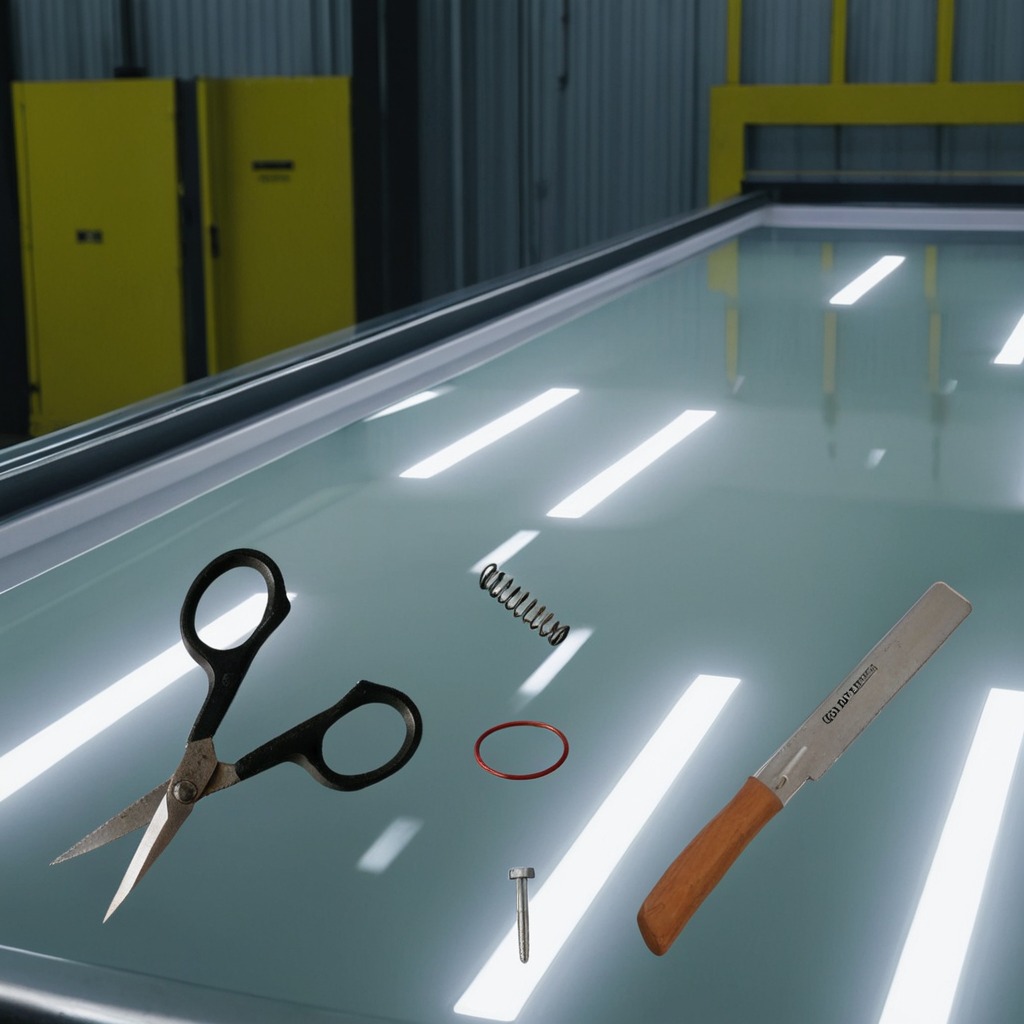
A rubber o-ring, iron nail, coiled metal spring, hand saw, and pair of scissors are lying on the table.